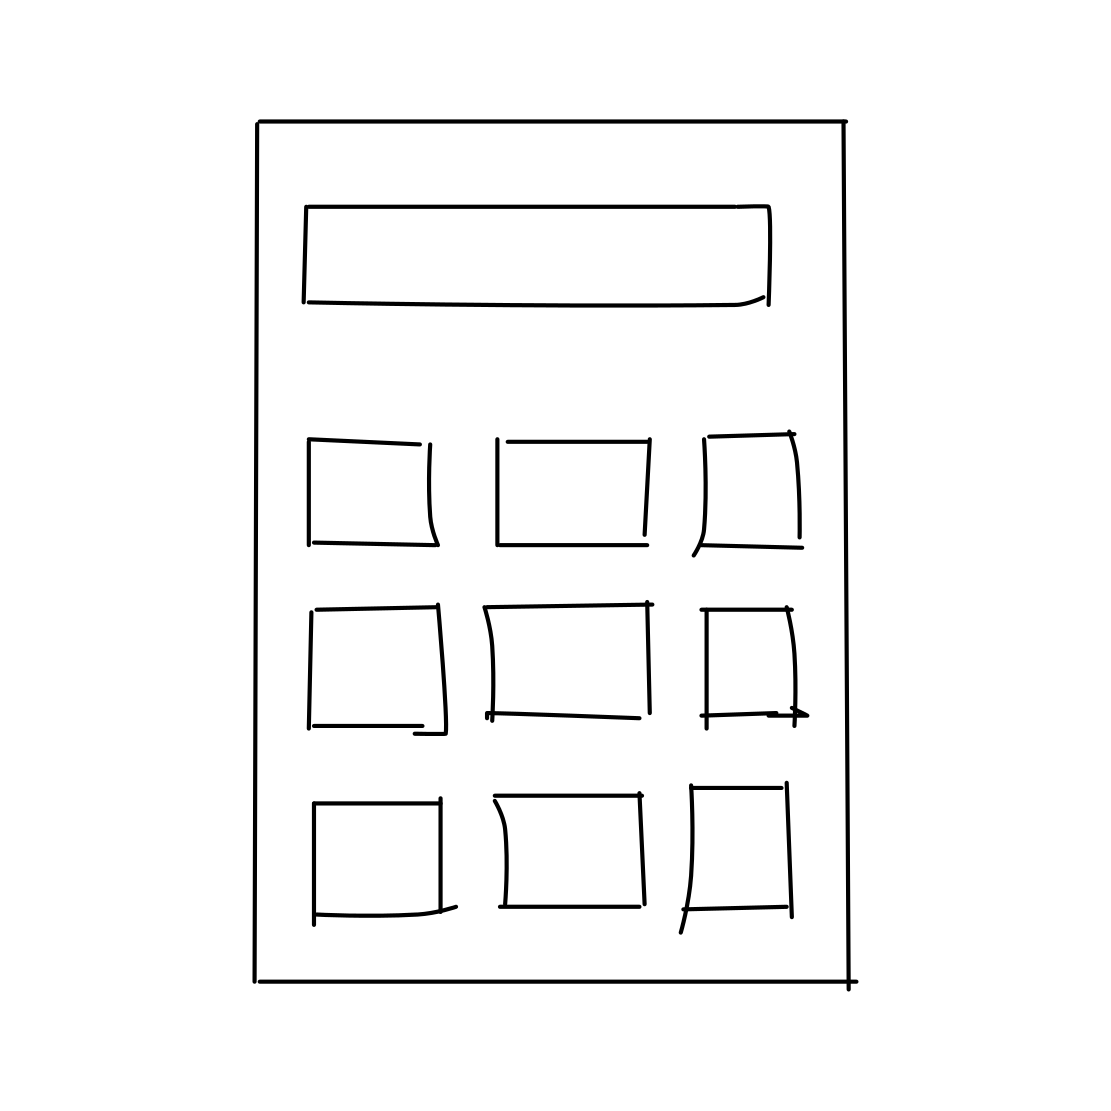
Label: calculator